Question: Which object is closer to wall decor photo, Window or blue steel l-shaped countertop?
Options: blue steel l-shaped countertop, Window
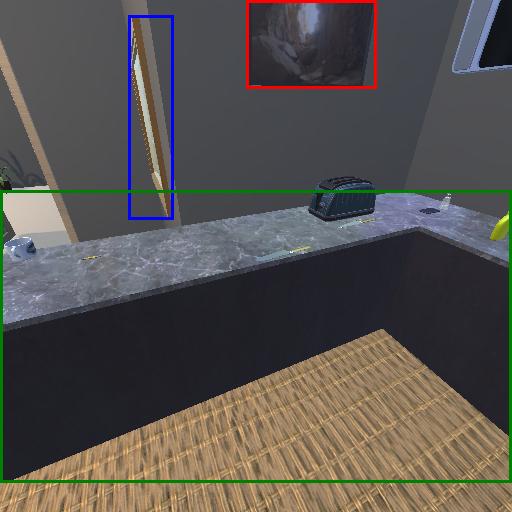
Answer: blue steel l-shaped countertop